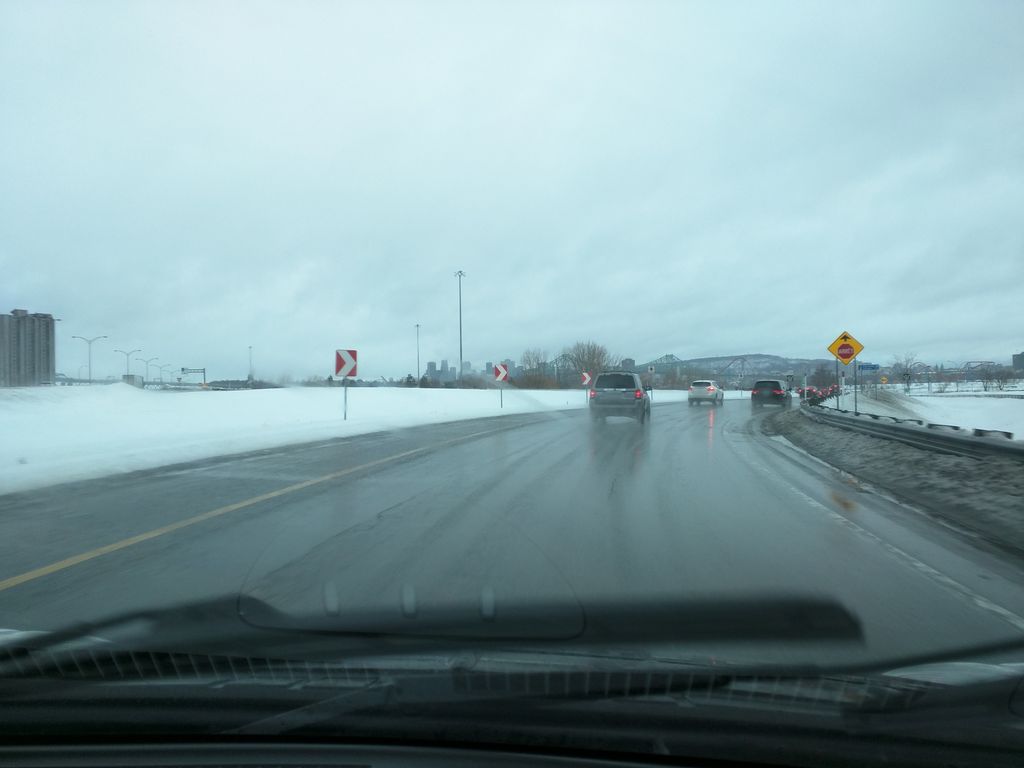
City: montreal